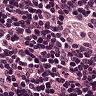
Metastatic tissue present: no